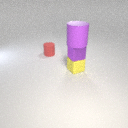
small red rubber cylinder behind small yellow rubber cube